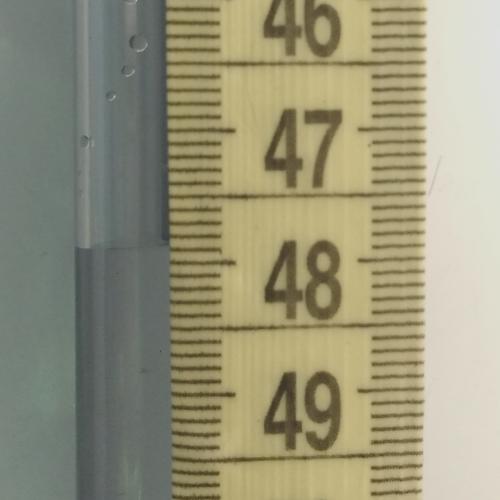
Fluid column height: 47.9 cm